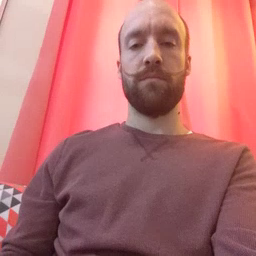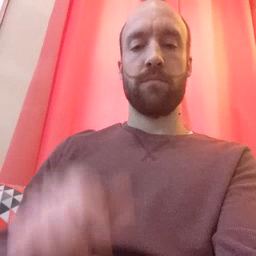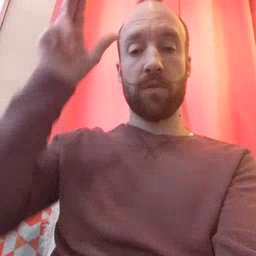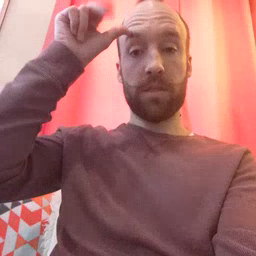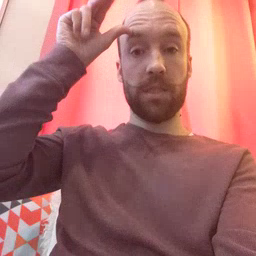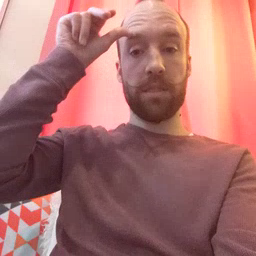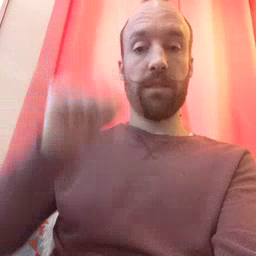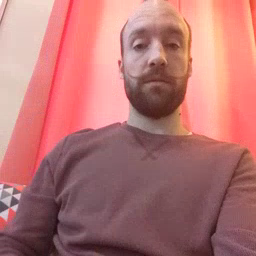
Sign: horse